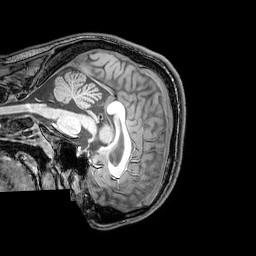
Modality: T1w
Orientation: sagittal
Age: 22
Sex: male
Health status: healthy
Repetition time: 0.081 s
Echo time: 0.037 s